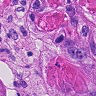
Metastatic tissue present: yes